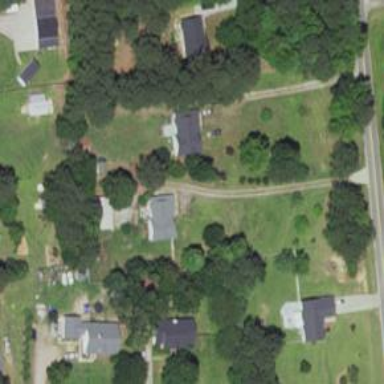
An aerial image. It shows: Driveway.